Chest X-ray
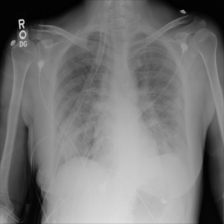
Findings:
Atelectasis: negative
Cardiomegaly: negative
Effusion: negative
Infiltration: positive
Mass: negative
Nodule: negative
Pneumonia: negative
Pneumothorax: negative
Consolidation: negative
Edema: negative
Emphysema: negative
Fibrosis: negative
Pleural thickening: negative
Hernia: negative